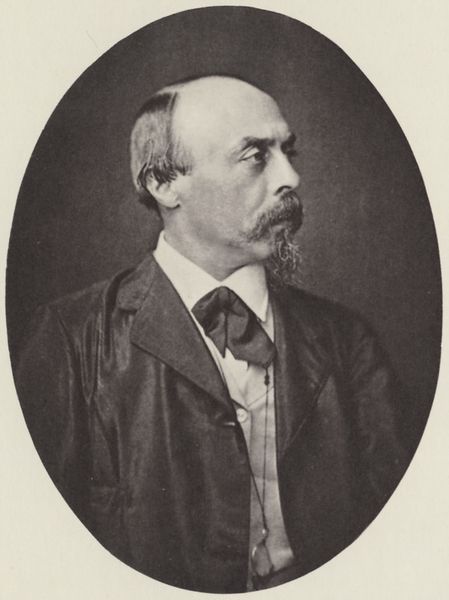
Titel: Franz von Bülow
Künstler: Joseph Albert
Standort: München
Institution: Bildarchiv Bruckmann-Verlag
Schlagwörter: mann, weiß, frisur, glas, grau, haar, hintergrund, licht, mund, nase, ohr, profil, schwarz, stirn, blick, tuch, schleife, alt, anzug, bart, hemd, jacke, schnurrbart, augen, band, falten, gesicht, knoten, kragen, mensch, rahmen, bildnis, hals, herr, portrait, porträt, auge, figur, haare, mantel, schnur, augenbrauen, brustbild, bruststück, kinn, knopf, kontrast, poträt, rechts, scheitel, schultern, seide, vornehm, kreis, oval, rund, tondo, seitlich, wangen, kette, kahl, amerika, schnäuzer, falte, schnurbart, krawatte, ernst, seitenscheitel, streng, brauen, glanz, glatze, seitenansicht, gestreift, uhr, um 1900, glänzend, kordel, glatt, wange, knöpfe, fliege, hemdkragen, jackett, kinnbart, revers, sakko, schnauzer, ziegenbart, jacket, weste, geschlossen, wimpern, foto, fotografie, photographie, schimmer, abgewandt, halterung, offen, medaillon, schwarz-weiss, seite, brille, bürger, haarkranz, proträt, barthaare, nasenloch, spitzbart, halbglatze, braue, zwicker, wissenschaftler, photo, uhrenkette, schlips, stirnglatze, halbprofil, halbporträt, jakett, halsbinde, usa, taschenuhr, aufschlag, monokel, schimmernd, bändchen, passepartout, schnautzbart, s/w, augenkneifer, gröffnet, himtergrund, lorgnon, oval rund, photo7, lenin, porträz, blasiert, portriat, amann, 1900, ehaben, loignon, ziolkowski, nautur